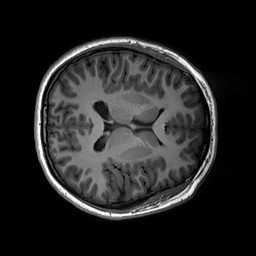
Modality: T1w
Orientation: axial
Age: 23
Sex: female
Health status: healthy
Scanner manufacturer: siemens
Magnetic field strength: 3 T
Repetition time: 2.3 s
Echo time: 0.00236 s